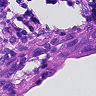
Metastatic tissue present: yes